Question: I'm trying to get a box to pop up listing a number of values that could be blank.
'''
MsgBox (res1 & vbNewLine & _
res2 & vbNewLine & _
res3 & vbNewLine & _
res4 & vbNewLine & _
res5 & vbNewLine & _
res6 & vbNewLine & _
res7 & vbNewLine & _
res8 & vbNewLine & _
res9 & vbNewLine & _
res10 & vbNewLine & _
res11 & vbNewLine & _
res12 & vbNewLine)
'''
what I want to do is have is something like this:
'''
if res1 <> "" then
res1 & vbNewLine
else
""
end if
'''
Because what shows at the moment is load of blank lines:

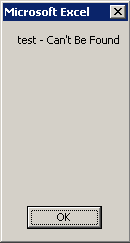
Answer: You could declare a String, and construct the string to display the characters. Something like,
'''
Dim tmpRes As String
If Len(res1) > 0 Then _
tmpRes = tmpRes & res1 & vbCrLf
If Len(res2) > 0 Then _
tmpRes = tmpRes & res2 & vbCrLf
If Len(res3) > 0 Then _
tmpRes = tmpRes & res3 & vbCrLf
If Len(res4) > 0 Then _
tmpRes = tmpRes & res4 & vbCrLf
If Len(res5) > 0 Then _
tmpRes = tmpRes & res5 & vbCrLf
If Len(res6) > 0 Then _
tmpRes = tmpRes & res6 & vbCrLf
If Len(res7) > 0 Then _
tmpRes = tmpRes & res7 & vbCrLf
If Len(res8) > 0 Then _
tmpRes = tmpRes & res8 & vbCrLf
If Len(res9) > 0 Then _
tmpRes = tmpRes & res9 & vbCrLf
If Len(res10) > 0 Then _
tmpRes = tmpRes & res10 & vbCrLf
MsgBox tmpRes
'''